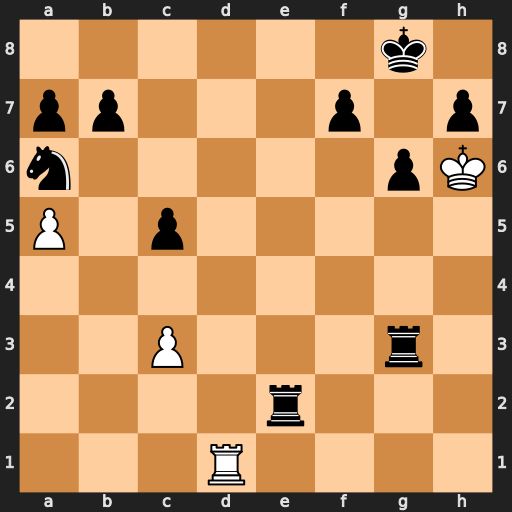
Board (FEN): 6k1/pp3p1p/n5pK/P1p5/8/2P3r1/4r3/3R4
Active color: w
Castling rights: -
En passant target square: -
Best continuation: Rd8+ Re8 Rxe8#